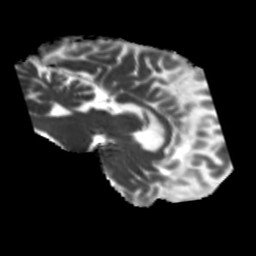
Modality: MD
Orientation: sagittal
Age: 50
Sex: male
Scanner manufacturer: siemens
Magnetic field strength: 3 T
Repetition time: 5.25 s
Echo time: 0.08 s